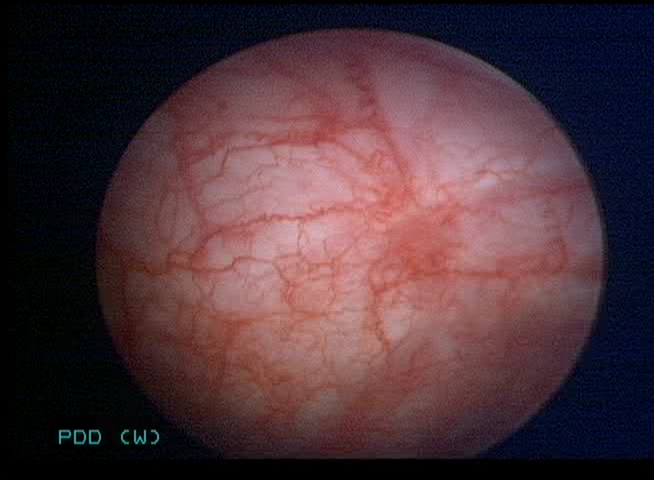
Modality: WLC
Class: Normal mucosa
Bladder cancer association: No